Current action and preconditions to check: trajectory_clear

Your task: For each precondition in the list above, predict whether it will hold at this action.

Consider the current scene as observed from the mobile robot's camera, and analyze the predicted future states of all dynamic agents (e.g., people, animals, vehicles, or any moving entities) within the NEXT SECOND.

IMPORTANT: Only answer "very likely" if you are absolutely certain—based on strong, clear evidence—that a dynamic agent will violate the precondition in the predicted future state. Do NOT answer "very likely" for unlikely, ambiguous, or low-probability risks.

Ask yourself for each precondition: Is there a high probability, with clear and convincing evidence, that the predicted future states of any dynamic agent will interfere with the predicted future state of the currently executing action within the NEXT SECOND, causing that precondition to fail?

Assess the risk level based on these predictions. Use "likely" or "very likely" if motions create a clear risk of interference.

Use "neutral" or "improbable" if agents are nearby but their predicted paths are clearly diverging or non-conflicting.

Failure Risk Categories: "very improbable", "improbable", "neutral", "likely", "very likely"

Answer Format: Output ONLY the probability_of_failure value from these categories: "very improbable", "improbable", "neutral", "likely", "very likely"

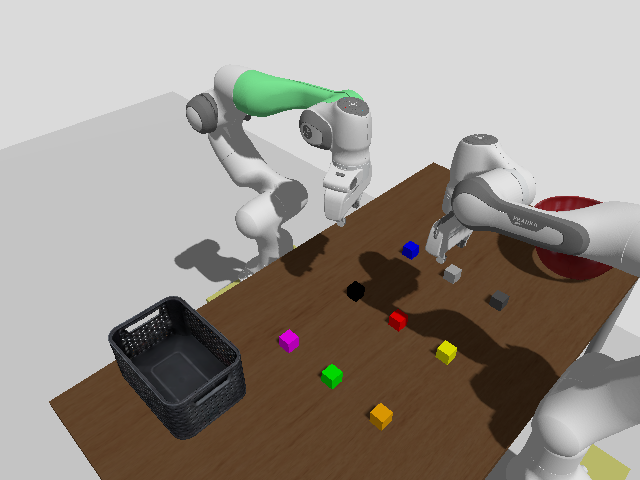

Answer: improbable